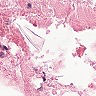
Metastatic tissue present: no